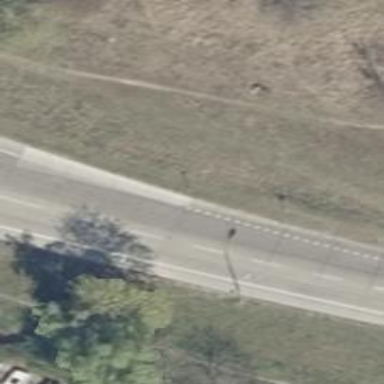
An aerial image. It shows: Secondary road with concrete surface. There are exclusive lanes for cycling on both sides of the road.